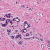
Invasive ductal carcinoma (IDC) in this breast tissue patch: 0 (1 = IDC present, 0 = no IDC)